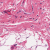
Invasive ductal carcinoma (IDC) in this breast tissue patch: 0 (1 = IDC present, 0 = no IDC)